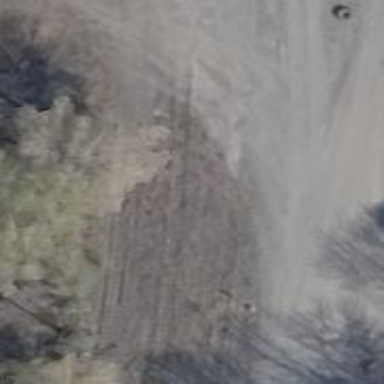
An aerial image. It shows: Abandoned railway.